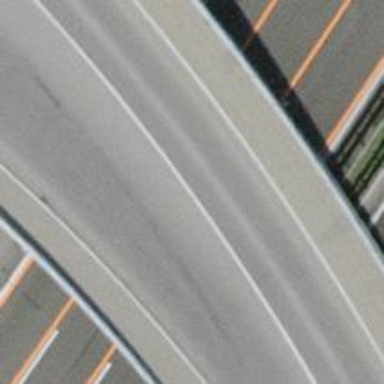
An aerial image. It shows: Tertiary road with asphalt surface that goes over bridge. There is separate sidewalk alongside the road.